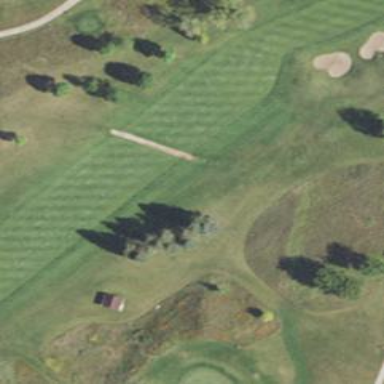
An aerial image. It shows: Path for both roads and golfers.